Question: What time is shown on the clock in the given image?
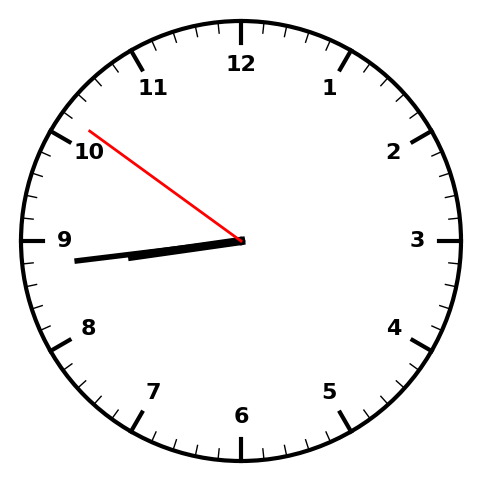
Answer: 08:43:51